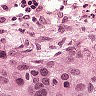
Metastatic tissue present: yes